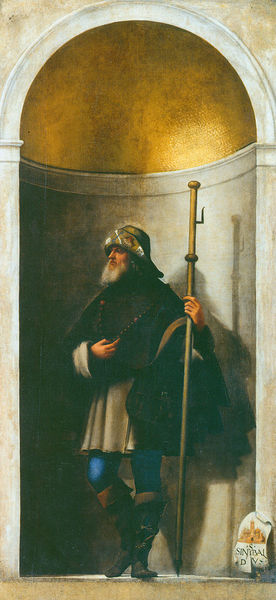
Titel: Heiliger Ludwig von Toulouse und Heiliger Sebaldus
Künstler: Sebastiano del Piombo
Institution: Venedig, San Bartolomeo di Rialto
Schlagwörter: blau, dunkel, gemälde, hand, mann, schatten, weiß, braun, hut, licht, hochformat, malerei, rock, bart, gesicht, hände, wache, gold, mantel, kontrast, kopfbedeckung, bogen, stab, fischer, hosen, kette, pilaster, rundbogen, knie, krempe, nische, helm, stiefel, wächter, conche, pilger, fischerhut, menn, raumillusion, pilgerstab, chalotte